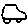
Label: car